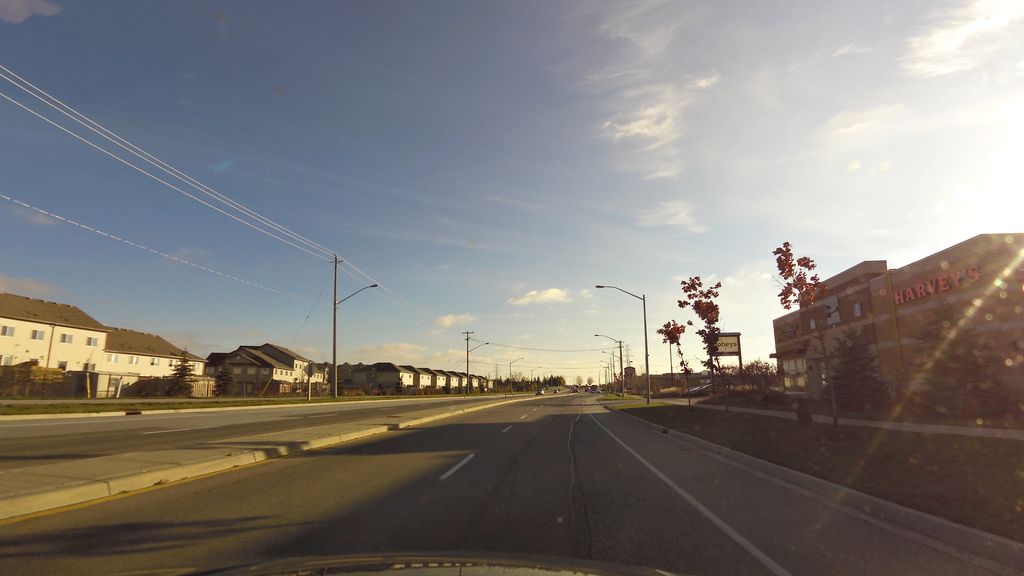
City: kitchener-waterloo